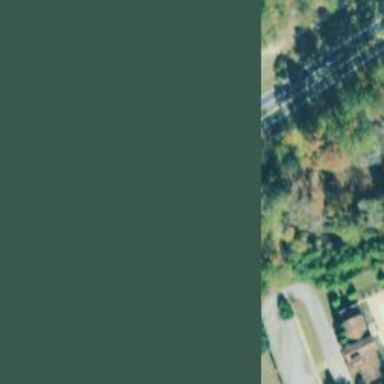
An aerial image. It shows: Residential road.